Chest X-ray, PA view. Patient: 47 years old, sex F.
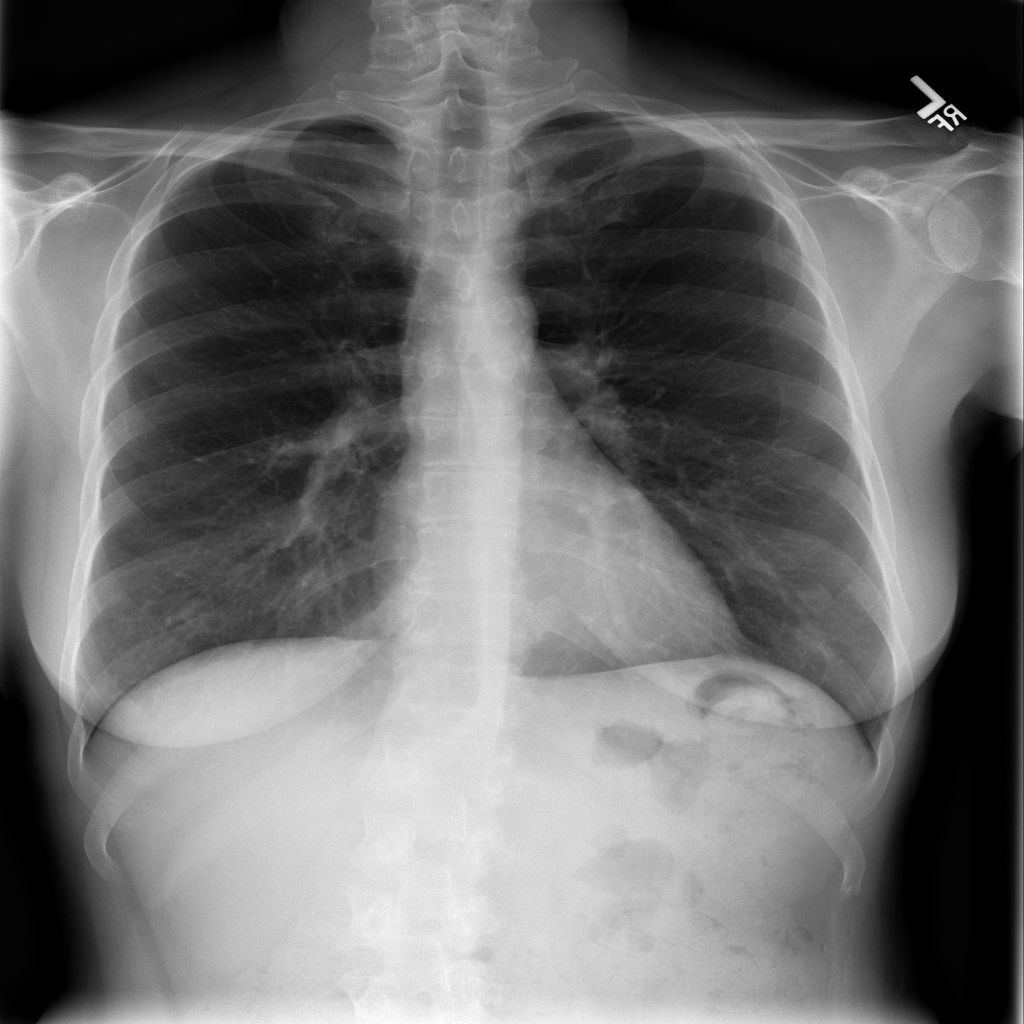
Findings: No Finding